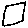
Label: square